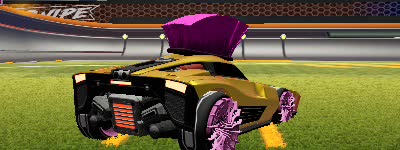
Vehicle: breakout